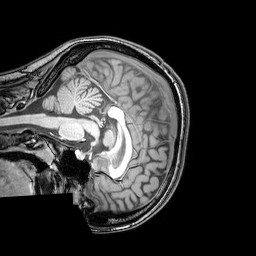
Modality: T1w
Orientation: sagittal
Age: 20
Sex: female
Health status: healthy
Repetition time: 0.081 s
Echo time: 0.037 s